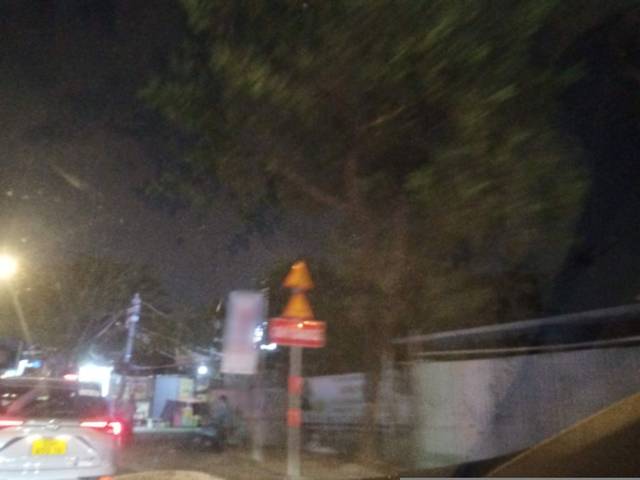
Region: Vietnam
Coordinates: 10.742, 106.701